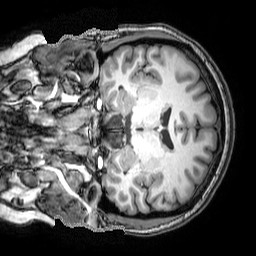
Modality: T1w
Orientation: sagittal
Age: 24
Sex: female
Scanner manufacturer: philips
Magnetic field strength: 3 T
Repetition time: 8.085 s
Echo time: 3.697 s